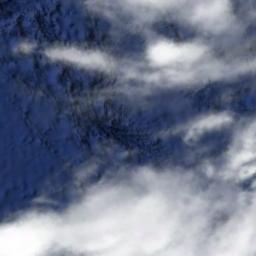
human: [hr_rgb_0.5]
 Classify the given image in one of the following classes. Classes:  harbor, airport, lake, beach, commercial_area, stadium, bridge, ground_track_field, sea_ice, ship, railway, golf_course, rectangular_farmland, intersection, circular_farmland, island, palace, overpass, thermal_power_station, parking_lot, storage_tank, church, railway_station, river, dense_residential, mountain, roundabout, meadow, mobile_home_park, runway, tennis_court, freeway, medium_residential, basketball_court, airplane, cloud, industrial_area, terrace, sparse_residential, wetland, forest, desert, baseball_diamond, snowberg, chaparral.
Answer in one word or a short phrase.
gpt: cloud